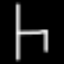
Label: chair